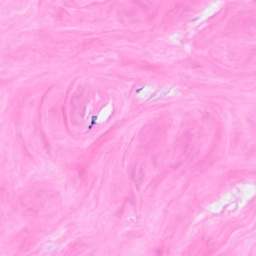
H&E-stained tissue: Breast